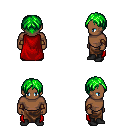
a pixel art fantasy rpg character, male body template, human, dark skin, red cape, robe skirt, green parted hairstyle, cloth bracers, black shoes, four views (front, back, left, right), 2x2 character sprite sheet, small pixel art, hard edges, no anti-aliasing